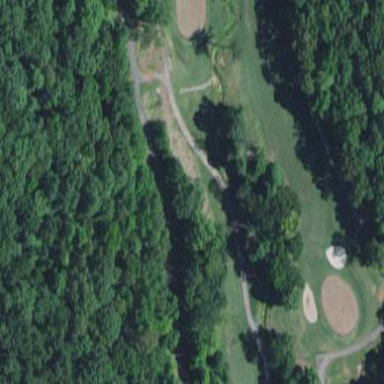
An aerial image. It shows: Rough area on grassy golf course.